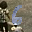
Label: 6